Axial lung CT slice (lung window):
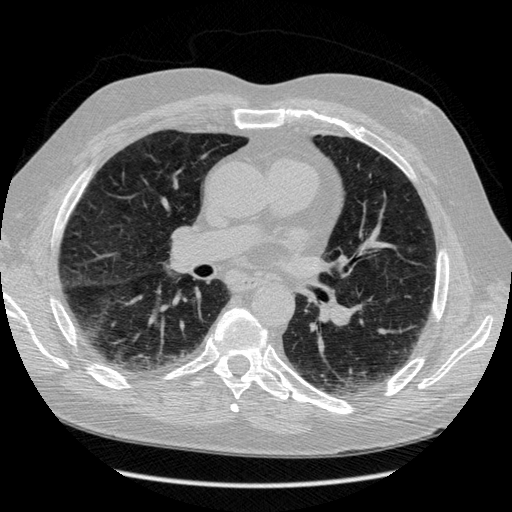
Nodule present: no